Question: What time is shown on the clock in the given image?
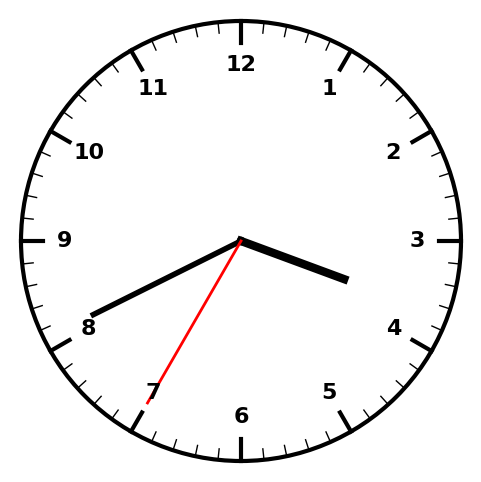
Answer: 03:40:35